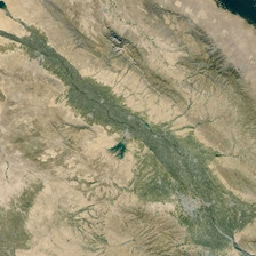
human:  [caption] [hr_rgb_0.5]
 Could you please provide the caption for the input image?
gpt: The mountain has some forests, while the rest is bare.

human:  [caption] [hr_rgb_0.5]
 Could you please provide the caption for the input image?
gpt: The mountain contains a little forest while other areas are bald.

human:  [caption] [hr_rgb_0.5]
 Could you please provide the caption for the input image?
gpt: The mountain contains some forests while the other area is barren.

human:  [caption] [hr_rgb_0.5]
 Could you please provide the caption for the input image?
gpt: There are mountains, forests and other areas.

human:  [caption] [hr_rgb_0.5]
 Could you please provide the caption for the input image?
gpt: The Mountain contains some forests while the other area is bald.